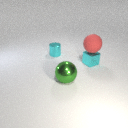
small cyan metal cube below large red rubber sphere